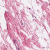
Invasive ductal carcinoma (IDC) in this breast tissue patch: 0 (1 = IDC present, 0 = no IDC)